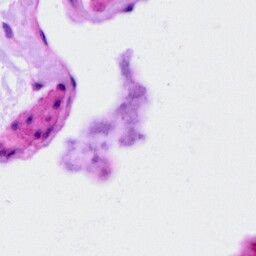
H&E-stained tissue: Ovarian